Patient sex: M
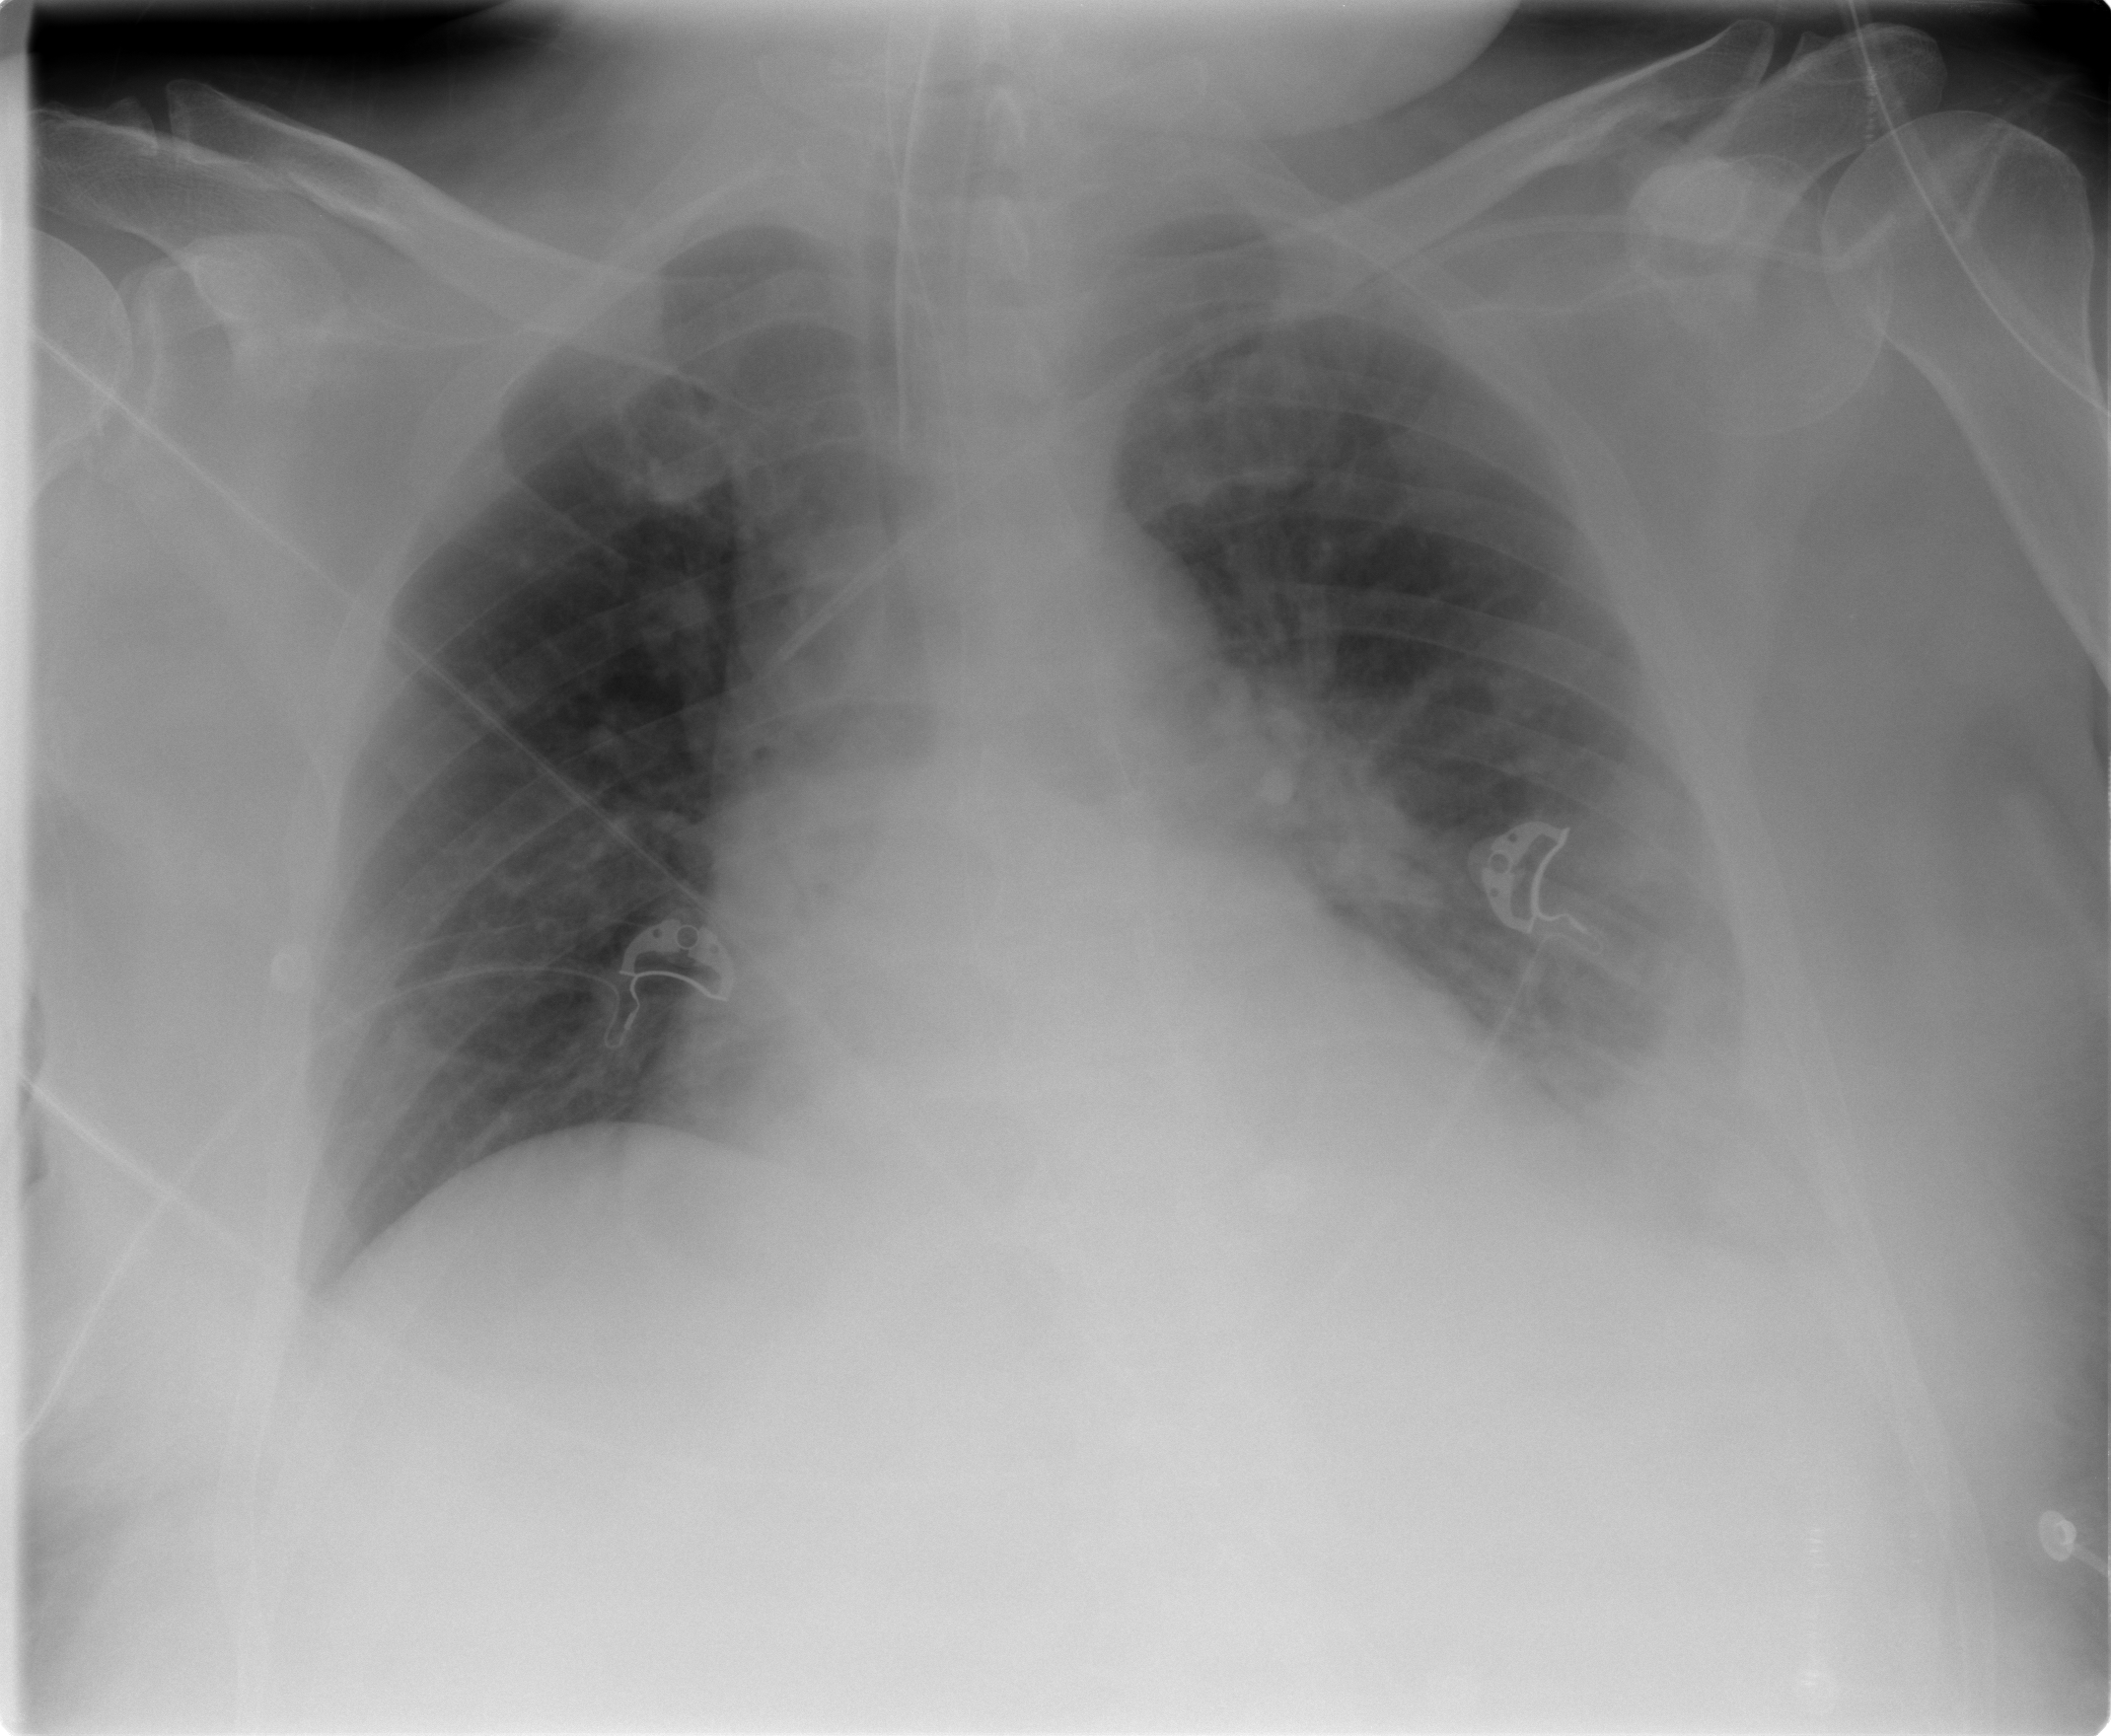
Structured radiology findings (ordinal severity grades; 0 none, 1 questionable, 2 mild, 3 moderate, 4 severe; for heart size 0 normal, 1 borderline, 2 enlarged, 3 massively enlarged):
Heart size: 2
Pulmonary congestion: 2
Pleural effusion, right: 0
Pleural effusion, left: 2
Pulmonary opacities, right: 0
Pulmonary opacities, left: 2
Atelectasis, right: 0
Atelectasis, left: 2